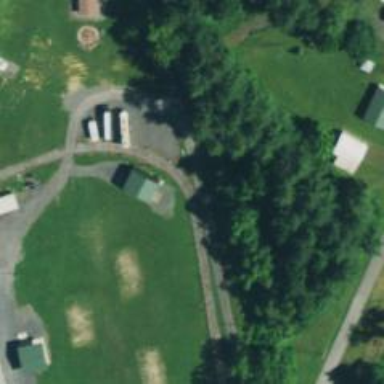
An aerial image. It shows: Miniature railway.